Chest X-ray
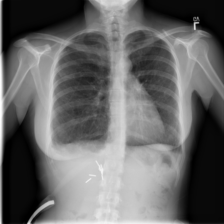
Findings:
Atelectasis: negative
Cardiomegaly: negative
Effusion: negative
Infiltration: negative
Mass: negative
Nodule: negative
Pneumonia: negative
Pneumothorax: positive
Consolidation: negative
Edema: negative
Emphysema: negative
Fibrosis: negative
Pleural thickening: negative
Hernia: negative